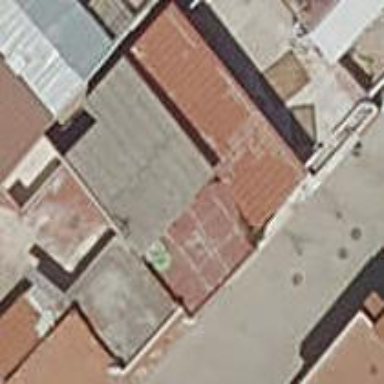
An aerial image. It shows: Detached building.